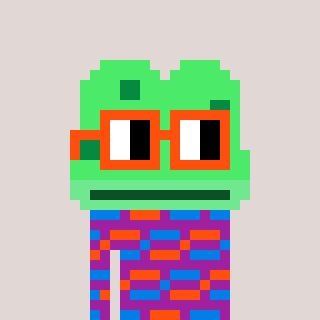
a pixel art character with square orange glasses, a frog-shaped head and a magenta-colored body on a warm background